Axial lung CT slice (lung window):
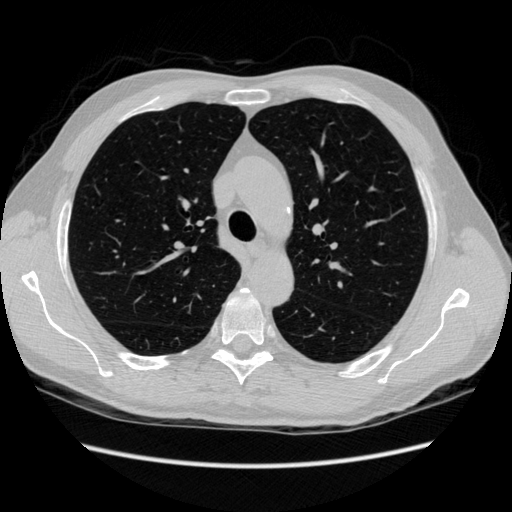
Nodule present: no